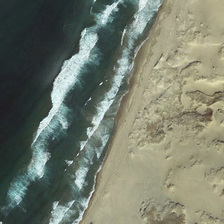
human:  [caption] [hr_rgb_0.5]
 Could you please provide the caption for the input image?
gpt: a piece of green ocean with white waves is near yellow beach .

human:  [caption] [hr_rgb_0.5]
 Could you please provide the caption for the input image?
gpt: a piece of green ocean with white waves is near yellow beach .

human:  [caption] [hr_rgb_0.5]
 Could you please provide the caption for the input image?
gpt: a piece of green ocean with white waves is near yellow beach .

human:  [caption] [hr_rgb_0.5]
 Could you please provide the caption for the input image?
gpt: a piece of green ocean with white waves is near yellow beach .

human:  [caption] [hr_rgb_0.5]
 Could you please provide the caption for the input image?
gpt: a piece of green ocean with white waves is near yellow beach .